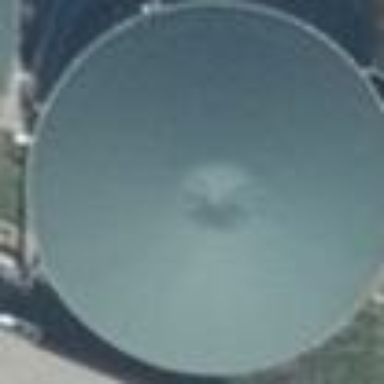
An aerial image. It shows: Covered reservoir with round-shaped roof. It is man-made structure used as digester for power generation.